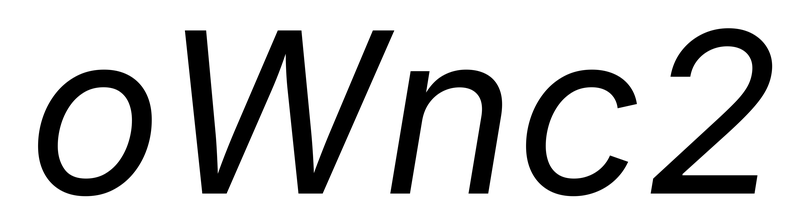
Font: Inter-Italic_Italic